Question: I'm trying to write a simple major mode for a lisp dialect. Here's my mode:
'''
(defconst example-font-lock-keywords
(list
'(";.*" . font-lock-comment-face)
'(,(regexp-opt '("function" "macro") 'symbols) . font-lock-builtin-face)
'(""[^"]+?"" . font-lock-string-face))
"Highlighting for Example mode.")
(defvar example-mode-syntax-table
(make-syntax-table))
(define-derived-mode example-mode lisp-mode "Example"
"Major mode for editing Example lisp code."
:syntax-table example-mode-syntax-table
(set (make-local-variable 'font-lock-defaults) '(example-font-lock-keywords)))
'''
Here's my sample program:
'''
; Highlighting tests.
; This is a comment despite "quotes"
(function foo () "bar")
'''
Here's the result I'm seeing:

What am I doing wrong? Why does the string regexp 'win' against the comment regexp?
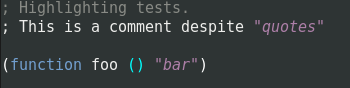
Answer: Emacs highlights a buffer in two phases. The first is the phase, which is based on information found in the syntax table, which typically highlights strings and comments. The second is the phase.
In your case, the default syntax table sets up double quotes to mean string. The effect is that before your keywords are executed, the strings are already highlighted. By default, a keyword is only applied when there is no highlighting in the matched content, which is the reason why your comment keyword only works on lines without strings. (See the 'OVERRIDE' flag in the help text of 'font-lock-keywords' for details on overriding.)
The best solution for you is to update the syntax table so that ; means "comment start", and then drop the comment and string rules from your set of keywords.